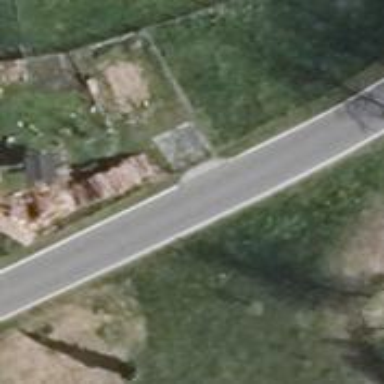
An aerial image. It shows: Emergency access point on the road.